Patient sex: M
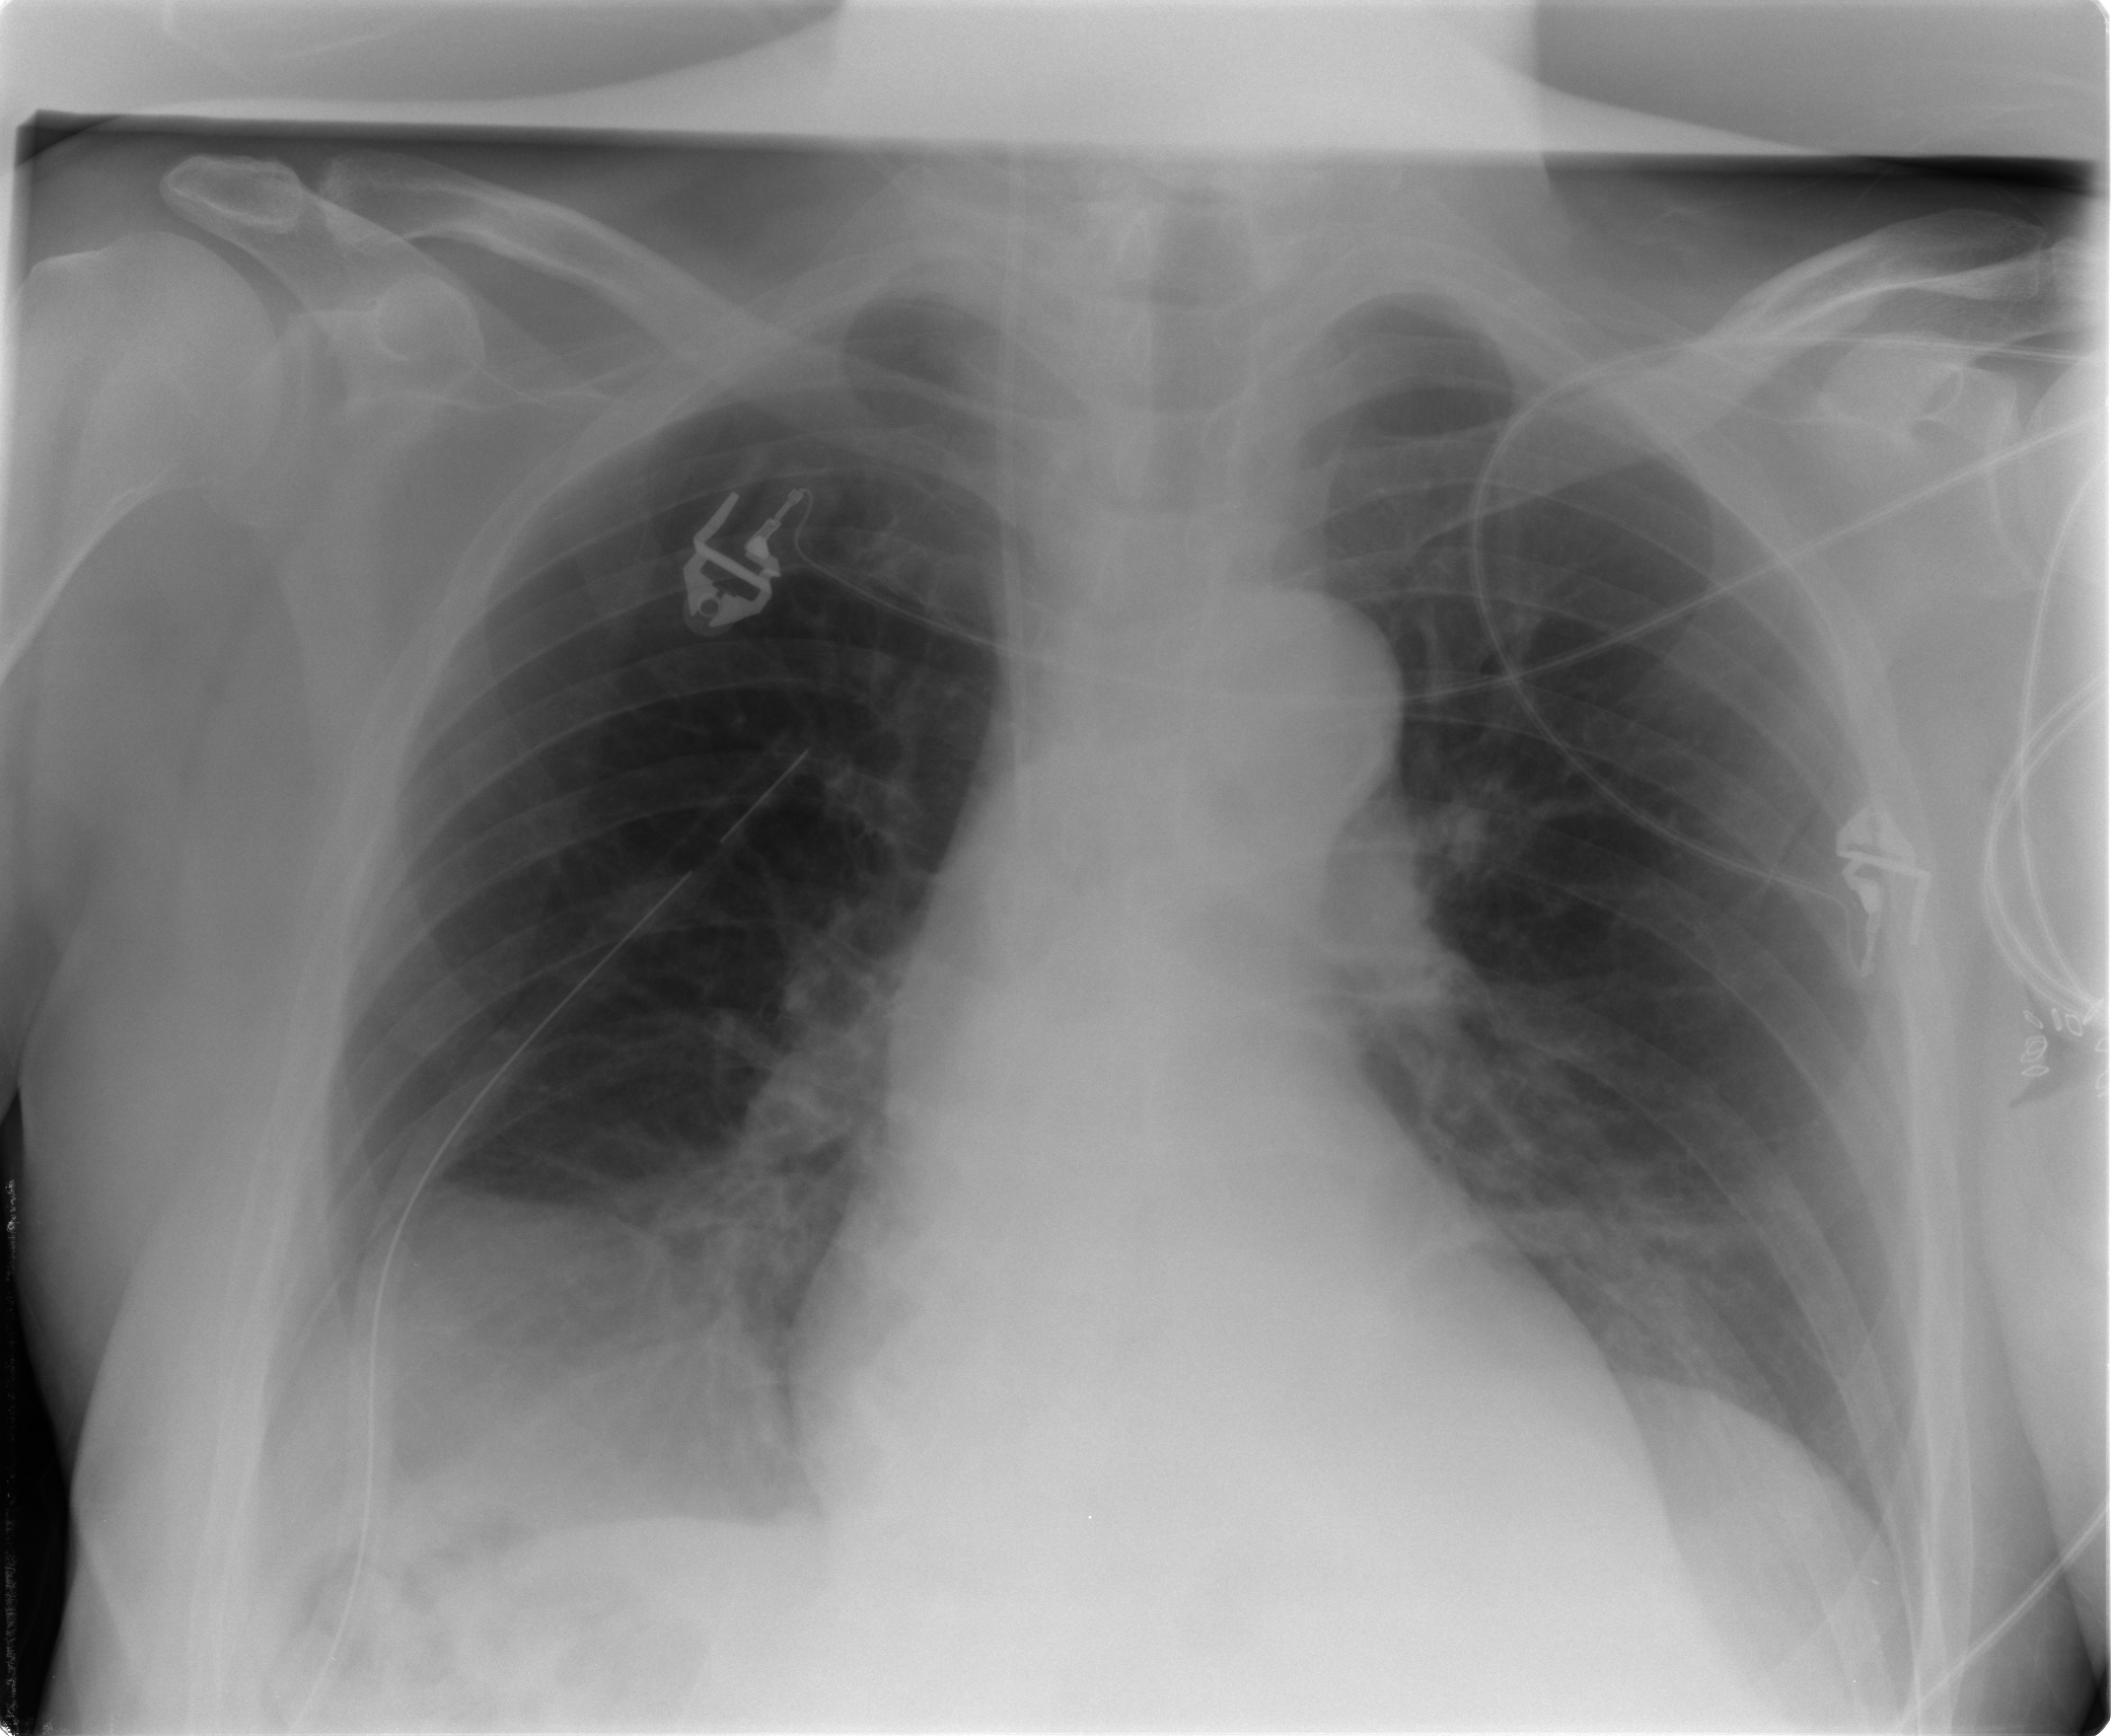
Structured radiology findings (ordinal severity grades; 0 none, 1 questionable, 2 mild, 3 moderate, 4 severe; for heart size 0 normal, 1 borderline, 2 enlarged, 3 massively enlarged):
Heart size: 0
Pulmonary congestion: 0
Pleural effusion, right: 1
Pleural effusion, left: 0
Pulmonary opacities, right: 0
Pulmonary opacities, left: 0
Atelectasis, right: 2
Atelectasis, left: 0